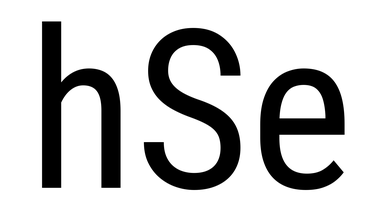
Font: Roboto_Condensed_Regular